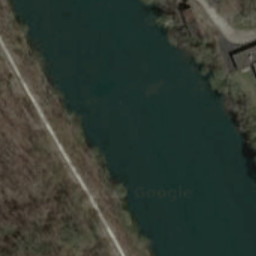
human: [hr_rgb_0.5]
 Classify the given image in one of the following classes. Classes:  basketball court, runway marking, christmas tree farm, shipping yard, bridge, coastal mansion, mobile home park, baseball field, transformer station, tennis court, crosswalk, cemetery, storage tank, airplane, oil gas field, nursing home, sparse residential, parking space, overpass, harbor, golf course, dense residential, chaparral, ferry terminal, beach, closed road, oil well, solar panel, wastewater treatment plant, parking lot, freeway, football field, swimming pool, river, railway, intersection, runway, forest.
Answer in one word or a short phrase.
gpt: river